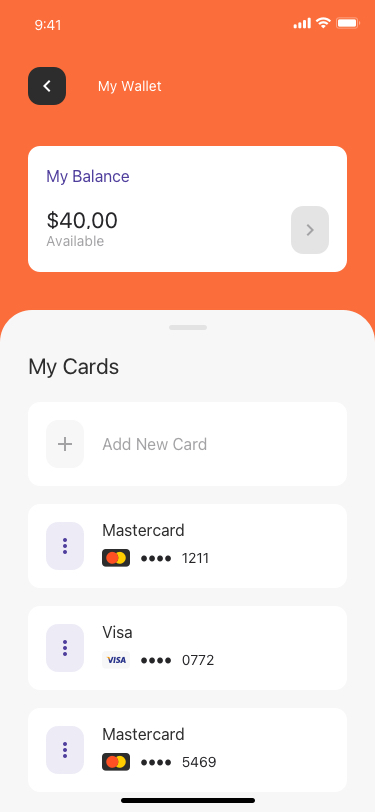
Text in this UI design:
Add New Card
 1211
●●●●
Mastercard
 0772
●●●●
Visa
 5469
●●●●
Mastercard
My Cards
My Balance
Available
$40,00